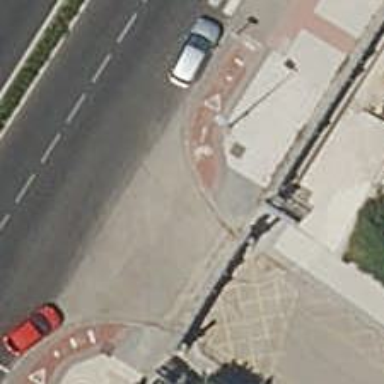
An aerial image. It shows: Unmarked paved crossing on cycleway.